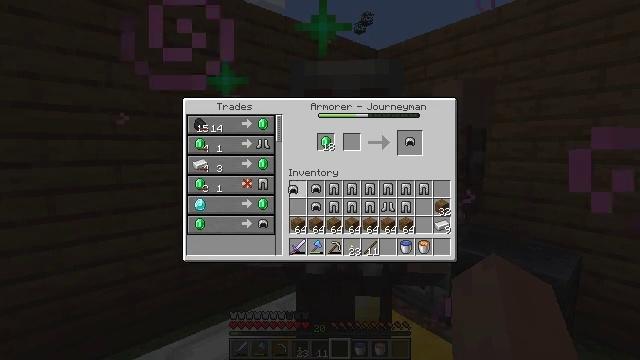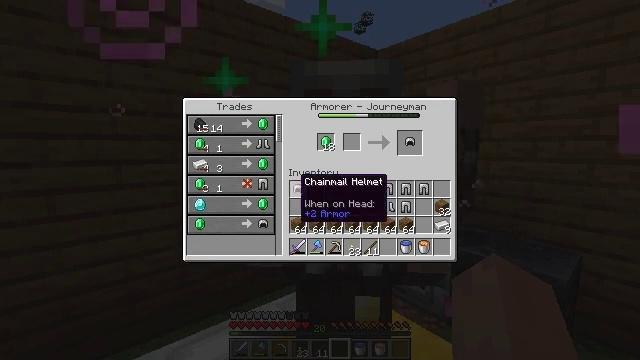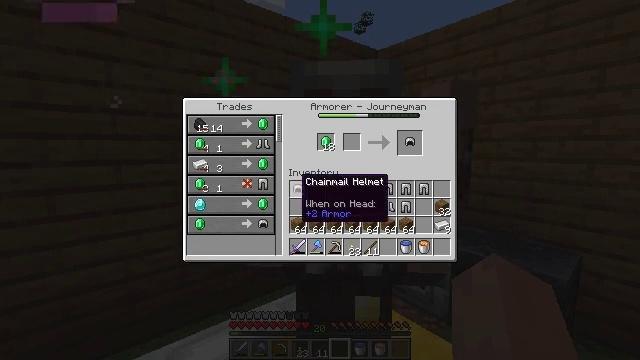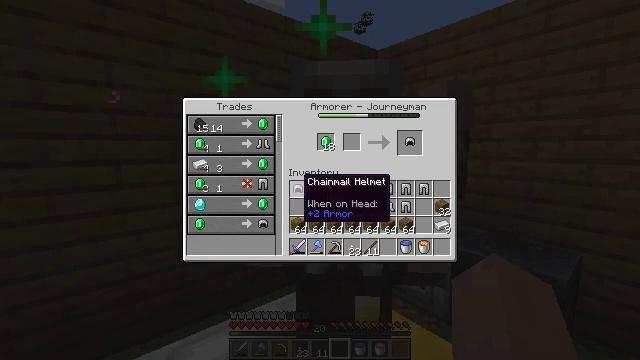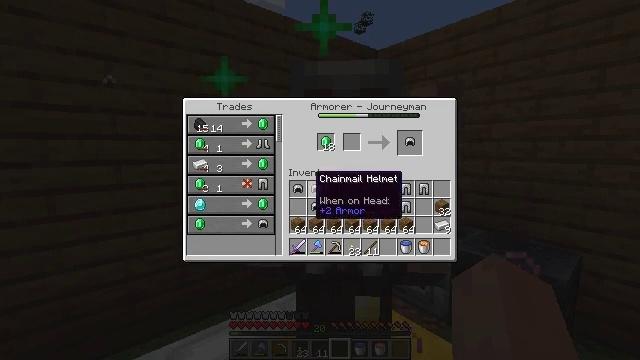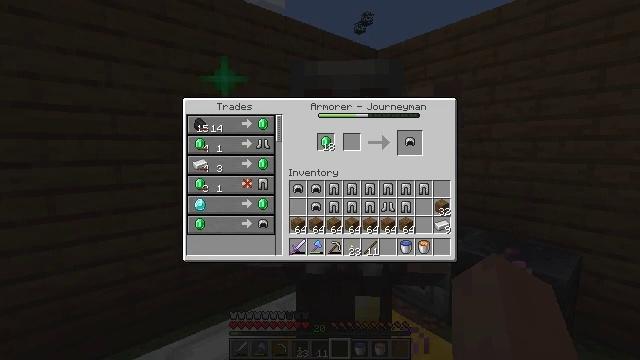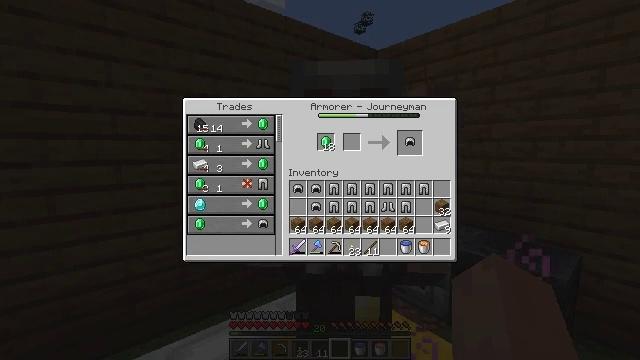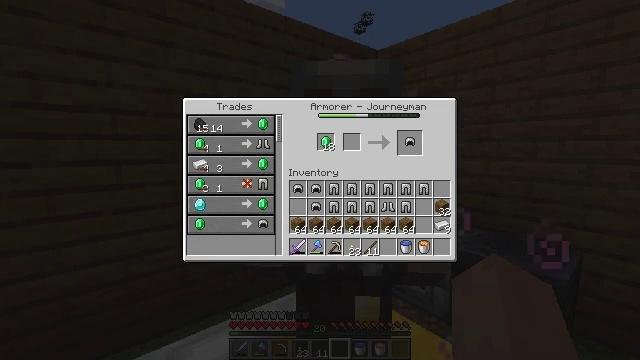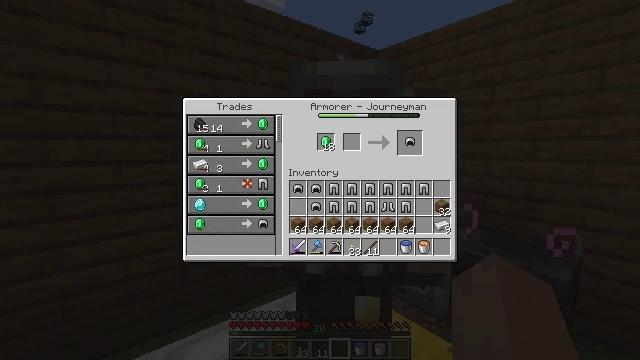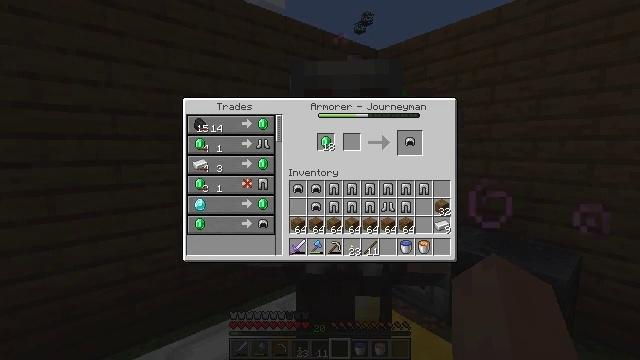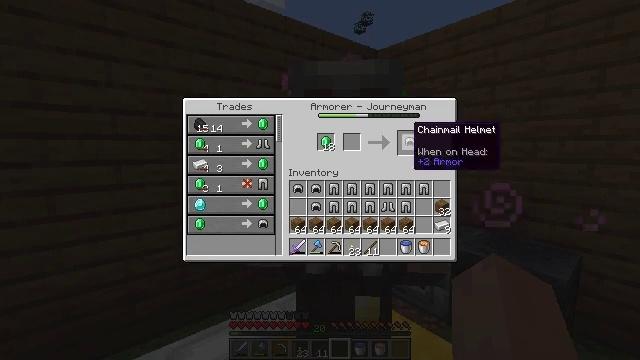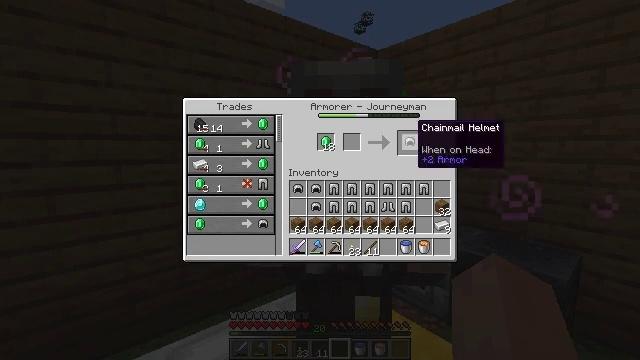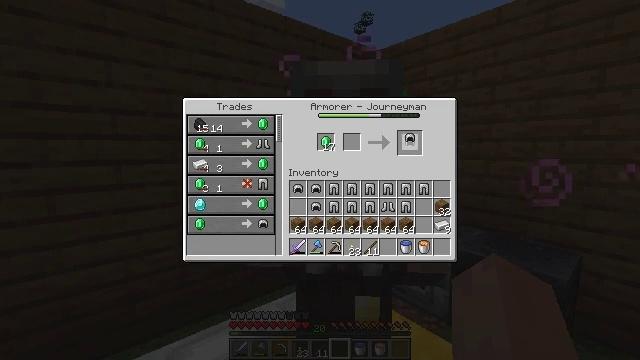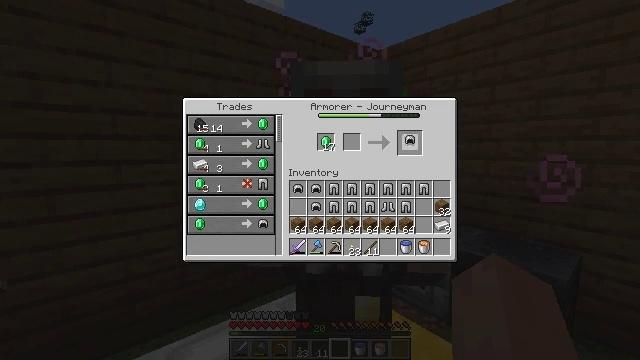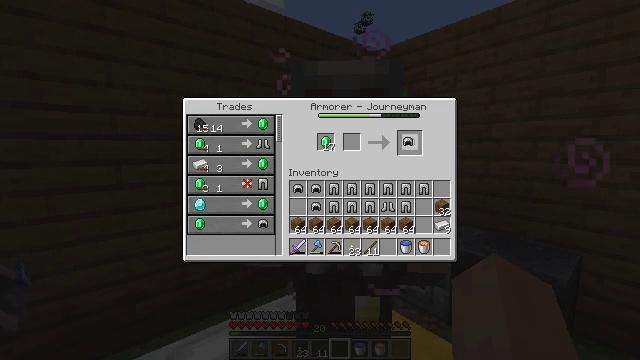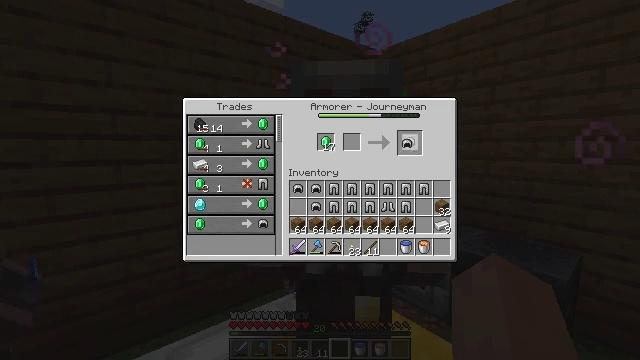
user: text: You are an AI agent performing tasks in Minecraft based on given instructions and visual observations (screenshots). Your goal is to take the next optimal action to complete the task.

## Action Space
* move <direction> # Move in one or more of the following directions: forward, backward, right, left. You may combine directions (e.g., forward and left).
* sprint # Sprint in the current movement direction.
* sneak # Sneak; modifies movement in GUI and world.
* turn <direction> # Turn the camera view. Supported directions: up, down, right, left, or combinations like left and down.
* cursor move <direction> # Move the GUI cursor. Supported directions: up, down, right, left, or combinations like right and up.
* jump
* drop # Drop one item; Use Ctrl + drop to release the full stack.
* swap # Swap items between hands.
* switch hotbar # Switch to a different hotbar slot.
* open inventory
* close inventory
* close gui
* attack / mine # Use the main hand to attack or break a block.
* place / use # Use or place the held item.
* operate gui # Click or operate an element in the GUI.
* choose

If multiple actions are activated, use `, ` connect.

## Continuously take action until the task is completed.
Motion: motion action
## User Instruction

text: Use the crafting table to make a chainmail helmet.
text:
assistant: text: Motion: no_op
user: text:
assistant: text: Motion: no_op
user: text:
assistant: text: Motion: no_op
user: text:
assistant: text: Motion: cursor move right
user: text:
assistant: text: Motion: cursor move right and up
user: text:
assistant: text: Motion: no_op
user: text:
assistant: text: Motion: cursor move right
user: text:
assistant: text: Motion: cursor move right and up
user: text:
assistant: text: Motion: cursor move up
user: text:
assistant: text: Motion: no_op
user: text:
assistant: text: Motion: no_op
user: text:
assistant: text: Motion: operate gui
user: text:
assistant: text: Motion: operate gui
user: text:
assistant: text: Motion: no_op
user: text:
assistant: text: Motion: no_op
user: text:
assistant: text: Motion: no_op
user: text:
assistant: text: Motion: no_op
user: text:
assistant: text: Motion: cursor move left
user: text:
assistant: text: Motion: cursor move left and down
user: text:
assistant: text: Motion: cursor move left and down
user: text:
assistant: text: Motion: no_op
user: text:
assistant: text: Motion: no_op
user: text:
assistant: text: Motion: no_op
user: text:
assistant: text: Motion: no_op
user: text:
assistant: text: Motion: operate gui
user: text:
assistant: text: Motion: operate gui
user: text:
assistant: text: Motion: no_op
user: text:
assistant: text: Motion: no_op
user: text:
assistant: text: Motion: cursor move right and up
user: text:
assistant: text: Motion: cursor move right and up